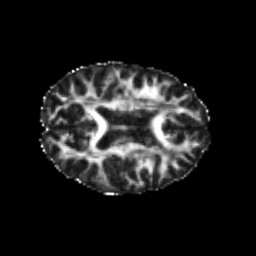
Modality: FA
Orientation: axial
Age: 23
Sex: female
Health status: healthy
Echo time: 0.074 s